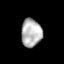
Tissue: lung
Cell type: Epithelial cells
Senescence score: 0.2083
Nuclear area (px): 563
Mean DAPI intensity: 180.218